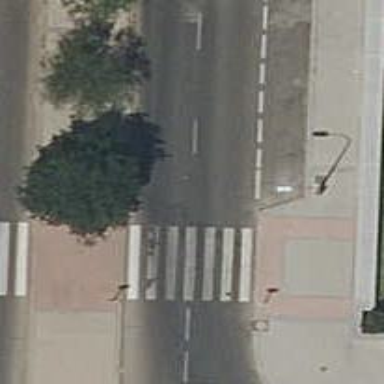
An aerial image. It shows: Pedestrian crossing with zebra markings on footway.